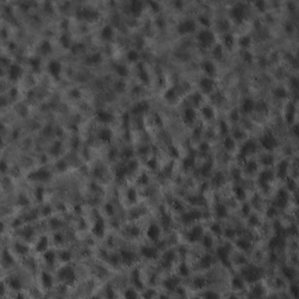
Label: non_frost